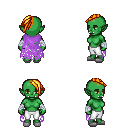
a pixel art fantasy rpg character, female body template, orc, green skin, maroon tattered cape, white pants, light blonde long mohawk hairstyle, white cloth bandages, white slippers, four views (front, back, left, right), 2x2 character sprite sheet, small pixel art, hard edges, no anti-aliasing